Question: I don't understand why my data is called two times. I tried to replace append, but it doesn't work. I think it's because of my controller.

This is my Ajax call:
'''
jQuery(document).ready(function($) {
$('#referenceProduit').change(function(){
// On recupere la valeur de l'attribut value pour afficher tel ou tel resultat
var req=$('#referenceProduit').val();
// Requete ajax, appel du fichier function.php
$.ajax({
type: "post",
url: "index.php?uc=gererReclamation&action=saisirReclamation",
data: "referenceProduit="+req,
dataType : "html",
//affichage de l'erreur en cas de probleme
error: function(XMLHttpRequest, textStatus, errorThrown) {
alert(XMLHttpRequest + '--' + textStatus + '--' + errorThrown);
},
// Function s'il n'y a pas de probleme
success:function(data){
//On affiche la reponse du serveur
$('.result').empty();
$('.result').prepend(data);
}
});
});
'''
'''
<div class="form-group">
<label for="referenceProduit" class="col-sm-1 control-label">Reference</label>
<div class="col-sm-2">
<select class="form-control" name="referenceProduit" id="referenceProduit">
<option selected="selected" disabled="disabled">Choisir</option>
<?php foreach($lesProduits as $unProduit){?>
<option name="<?php echo $unProduit['id'];?>" value="<?php echo $unProduit['id'];?>"><?php echo $unProduit['reference']?></option>
<?php } ?>
</select>
</div>
<div class="result"></div>
</div>
'''
'''
<?php
$action = $_REQUEST['action'];
switch($action){
case 'accueil':{
include("vue/v_accueil.php");
break;
}
case 'saisirReclamation':{
$lesSites = $pdo->getLesSites();
$lesProduits = $pdo->getLesProduits();
$lesClients = $pdo->getLesClients();
$lesNatures = $pdo-> getLesNatures();
$lesActivites = $pdo->getLesActivites();
if(isset($_REQUEST['referenceProduit'])){
$leProduit = $pdo->getLeProduit();
foreach ($leProduit as $key => $value) {
echo '<input type="text" name="'.$key.'" value="'.$value.'"/>';
}
}
include_once("vue/v_saisirReclamation.php");
break;
}
}
?>
'''
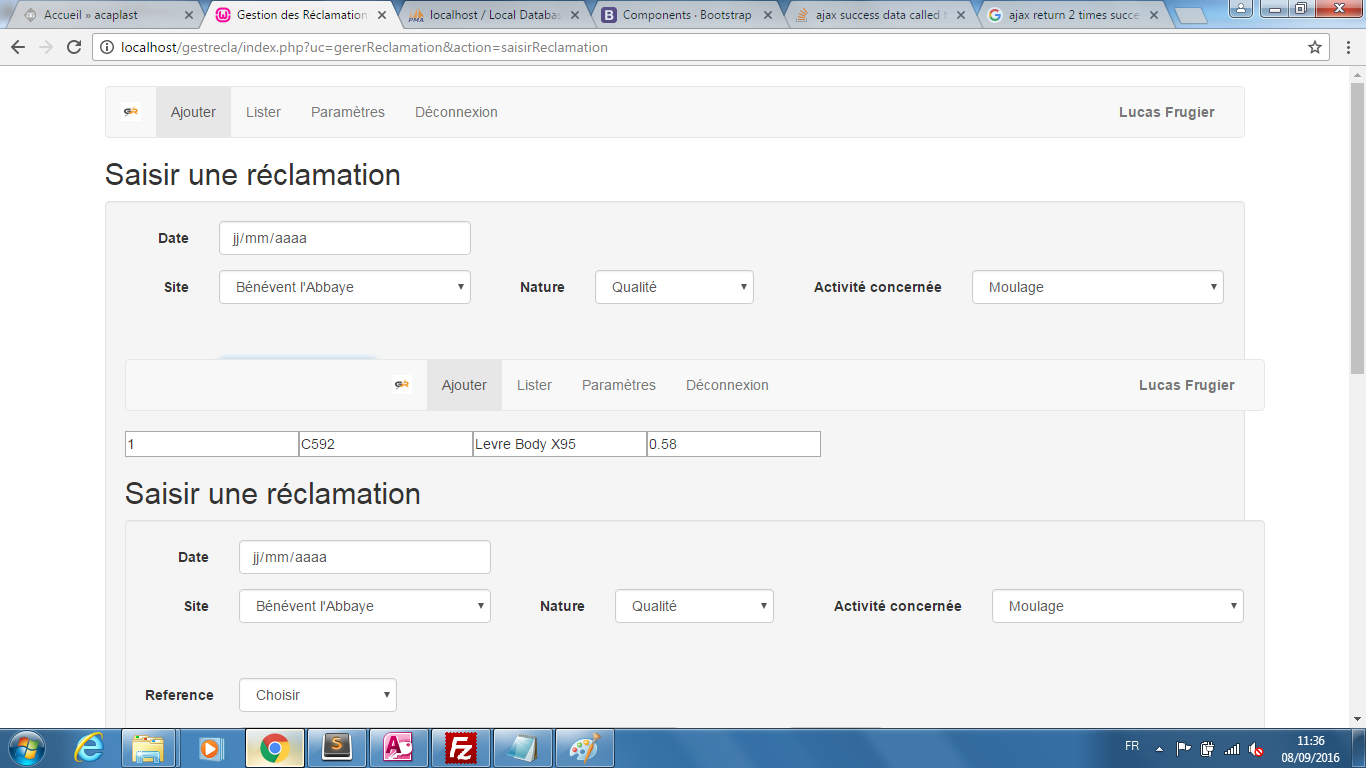
Answer: Change this line
'''
$('.result').empty();
'''
to
'''
$('.result').html(' ');
'''